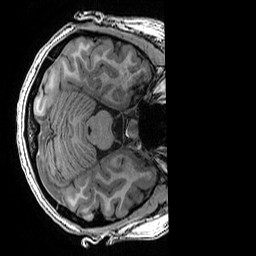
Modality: T1w
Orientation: axial
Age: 20
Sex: female
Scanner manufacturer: ge
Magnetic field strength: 3 T
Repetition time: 0.007 s
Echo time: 0.00342 s